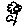
Label: flower